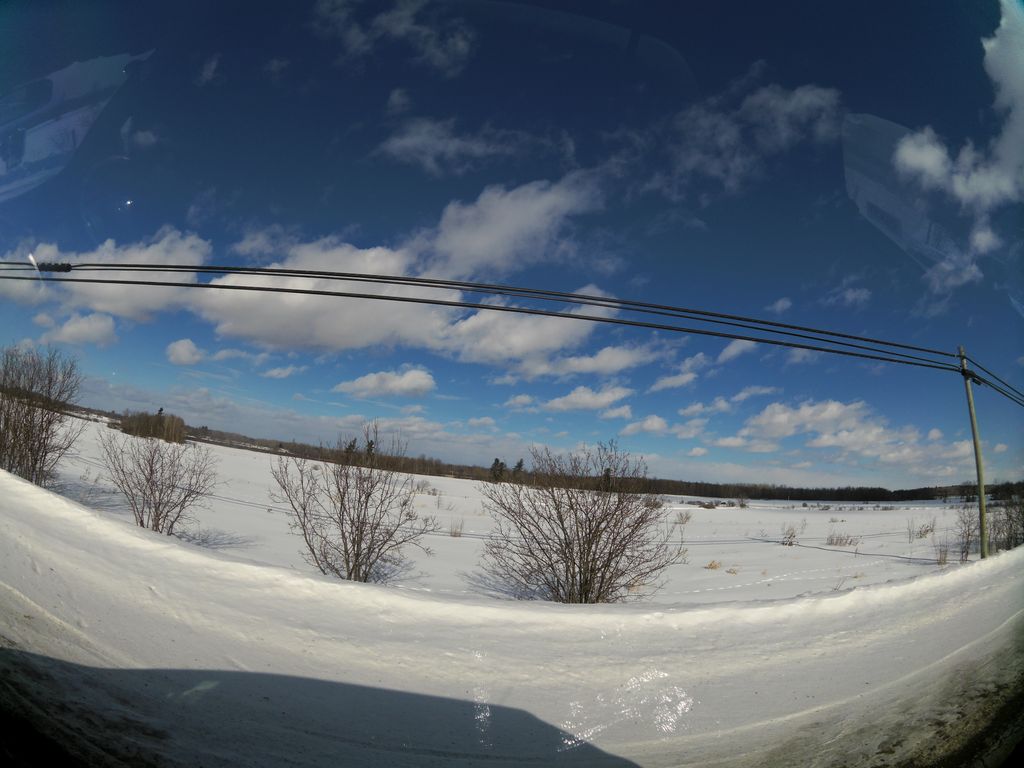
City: ottawa-gatineau